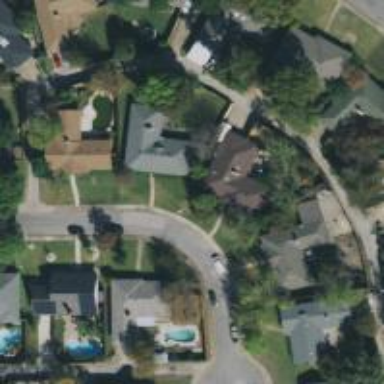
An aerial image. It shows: Residential road.